Question: I've got the following entities on my EDMX :-

These two entites were generated by .
Now, notice how my country has the following primary key :-
&
this is because each country is UNIQUE in the system by Name and IsoCode.
Now, with my States ... it's similar. Primary Key is :-
&
Each state is unique by name and per country.
Now, the Foreign Key for States is a CountryId. This is the sql :-
'''
ALTER TABLE [dbo].[States] WITH CHECK ADD
CONSTRAINT [FK_States_Countries] FOREIGN KEY([CountryId])
REFERENCES [dbo].[Countries] ([CountryId])
ON UPDATE CASCADE
GO
ALTER TABLE [dbo].[States] CHECK CONSTRAINT [FK_States_Countries]
GO
'''
Pretty simple stuff.
BUT EntityFramework doesn't like it :( It's assuming that i need to connect some properties from 'State' entity to both primary key properties in the 'Country' entity.
Cheers ;)
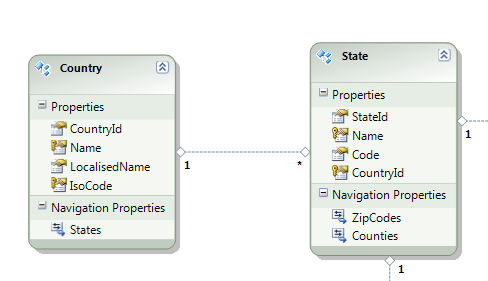
Answer: In EF (3.5 and 4.0) FKs MUST point to Primary Keys.
But you appear to be attempting to point to a Candidate Key (i.e. [Countries].[CountryId]
I know that this is something the EF team are considering for the next version though :)
Hope this helps
Alex